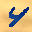
Label: 4